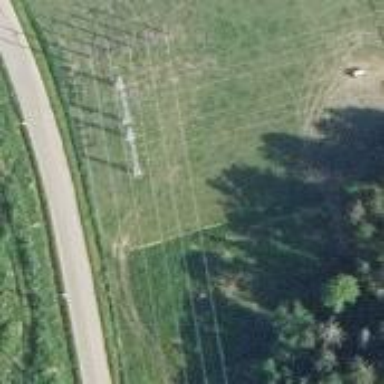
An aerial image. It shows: Termination power tower.